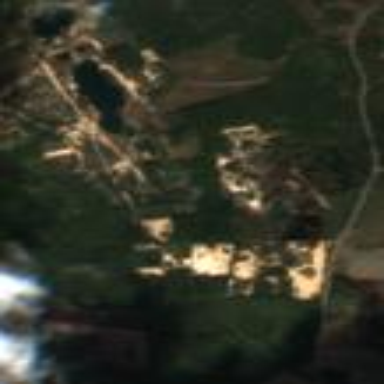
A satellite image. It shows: Quarry area.